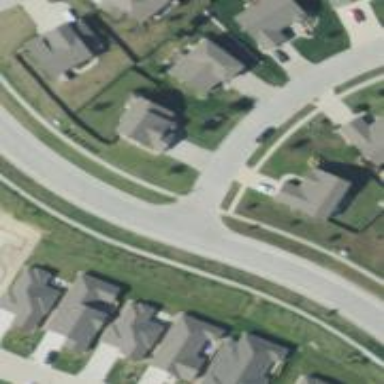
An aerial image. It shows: Residential road.